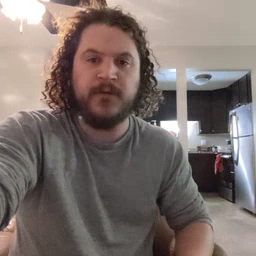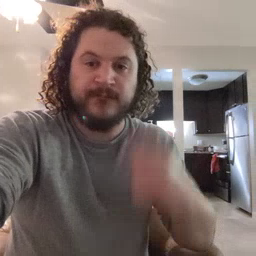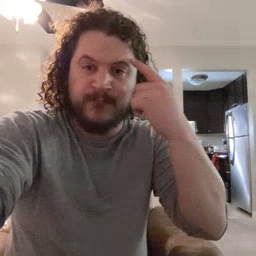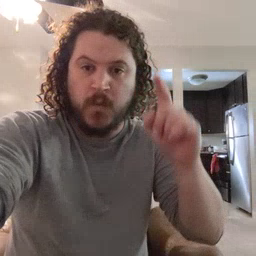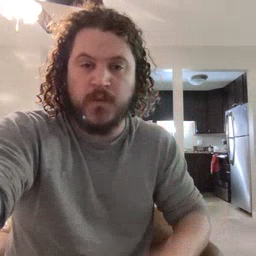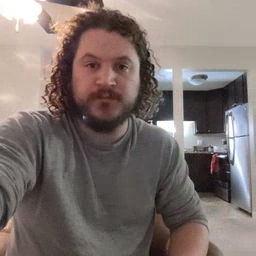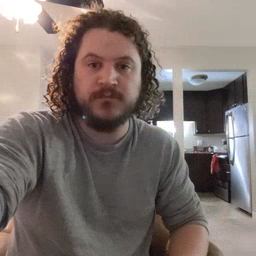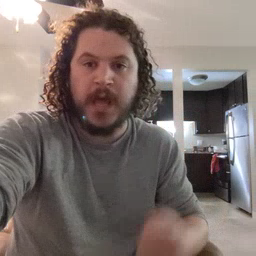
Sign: for